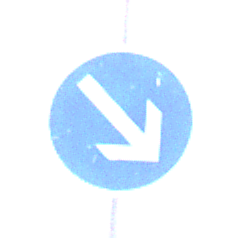
Verkehrszeichen: VorgeschriebeneVorbeifahrtRechts
Umgebung: Outdoor, Beach
Tageszeit: SunriseSunset
Wetter: Overcast
Licht: Natural
Jahreszeit: NotSpecified
Kontrast: LowContrast